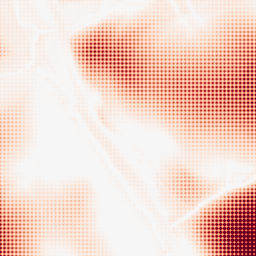
Category: morphological
Decomposition family: morphological
Decomposition parameters: operation: opening
size: 100
Upsampling method: sinc_blackman
Upsampling parameters: scale: 8
kernel_size: 8
Upsampling scale: 8